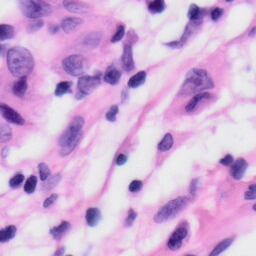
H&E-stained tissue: Skin